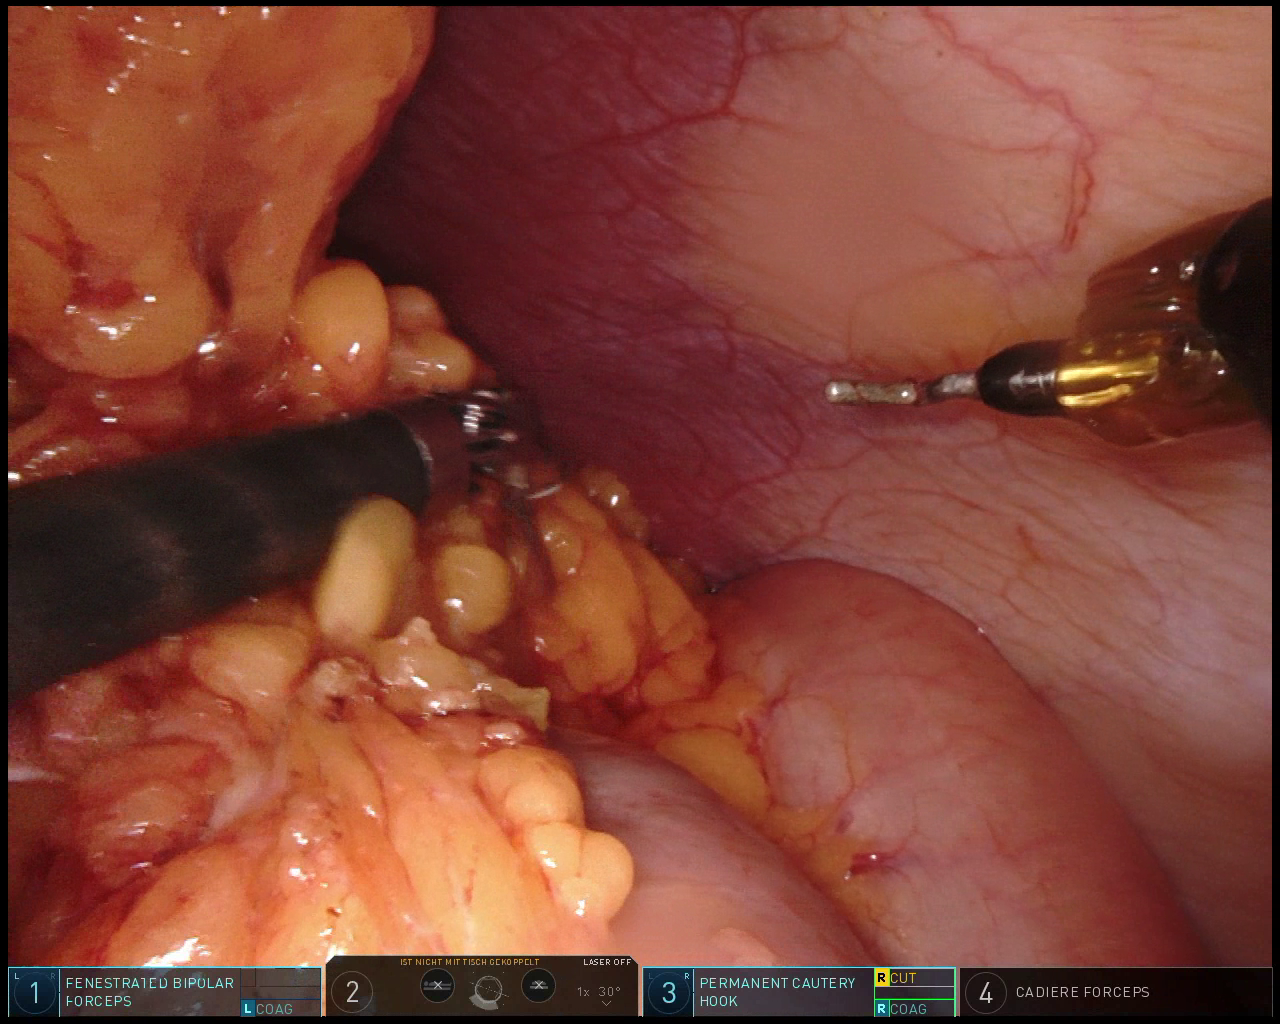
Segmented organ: abdominal_wall
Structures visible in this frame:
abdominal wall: yes
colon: yes
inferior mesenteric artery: no
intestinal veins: no
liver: no
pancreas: no
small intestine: no
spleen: no
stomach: no
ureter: no
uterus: no
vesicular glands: no